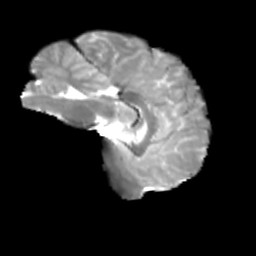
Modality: T2w
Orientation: sagittal
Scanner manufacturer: siemens
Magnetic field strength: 3 T
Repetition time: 4 s
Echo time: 0.0594 s